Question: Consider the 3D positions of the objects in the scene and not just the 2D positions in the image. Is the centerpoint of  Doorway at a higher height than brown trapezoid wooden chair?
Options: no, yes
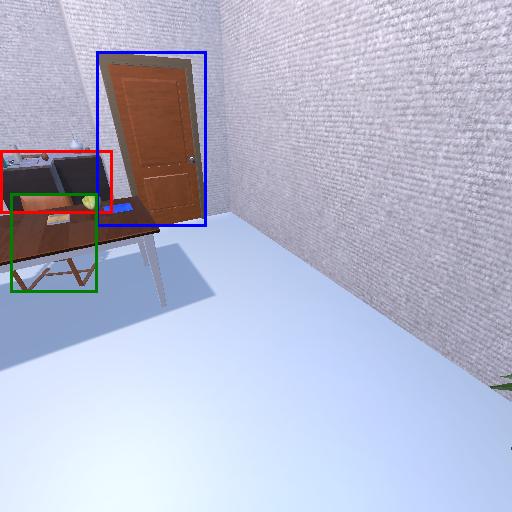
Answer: no